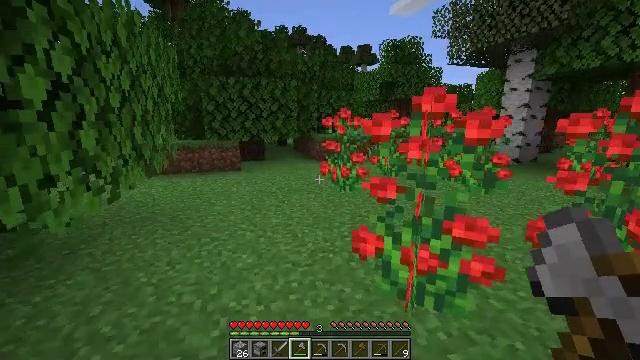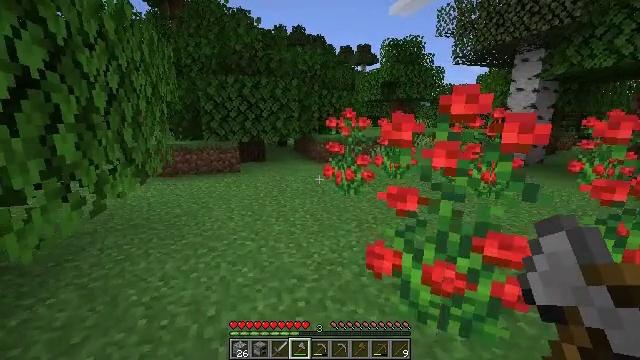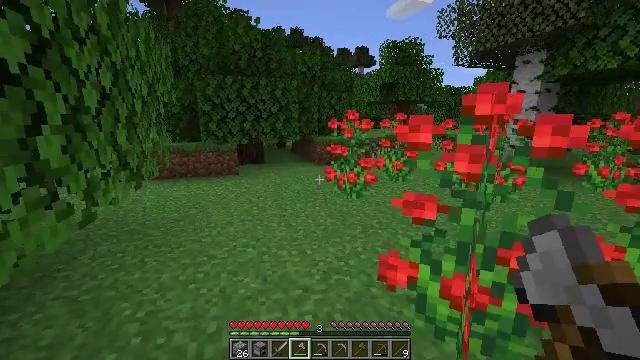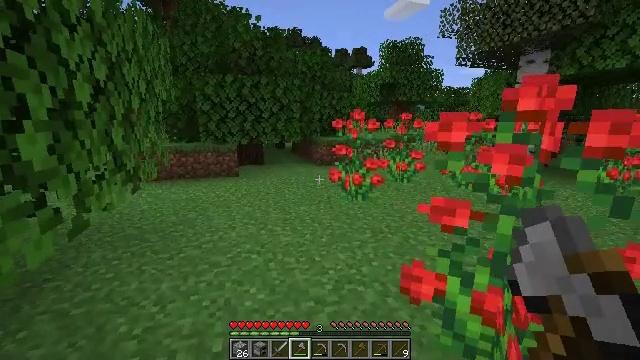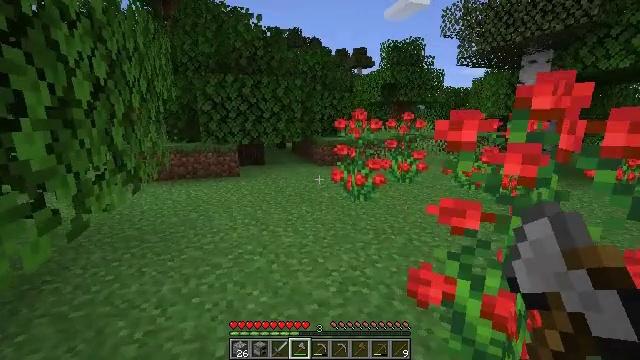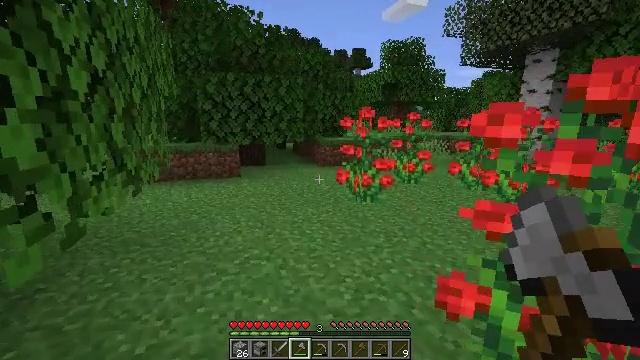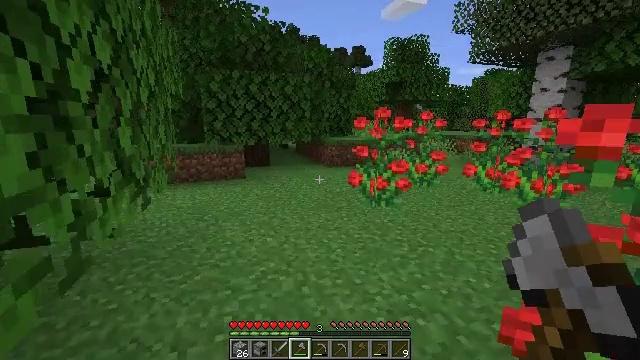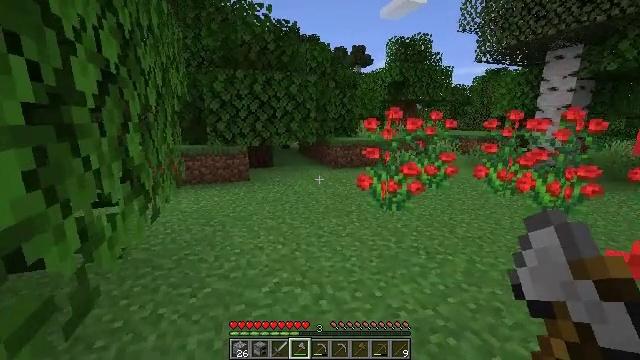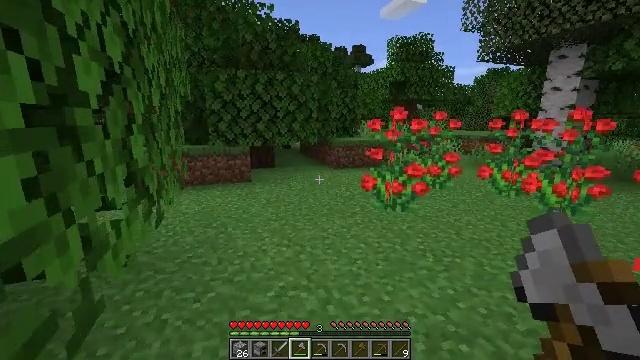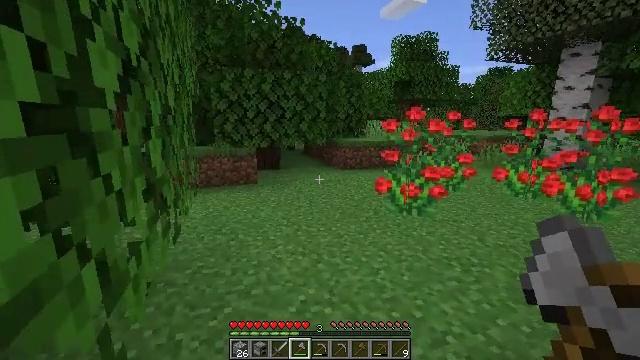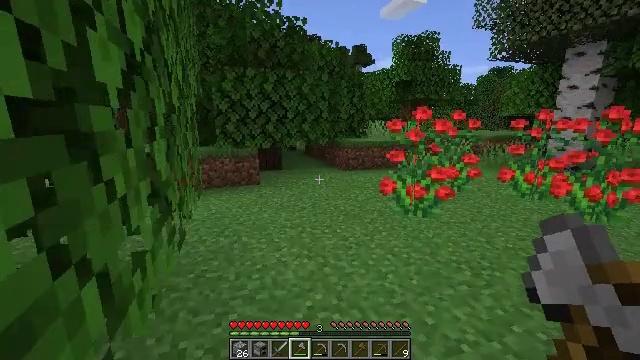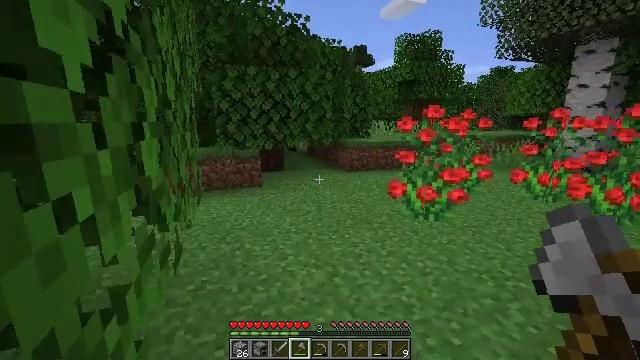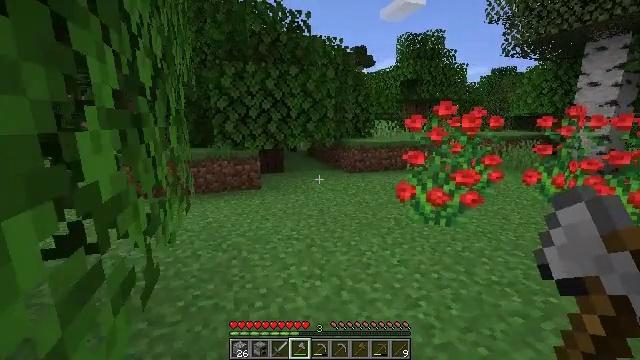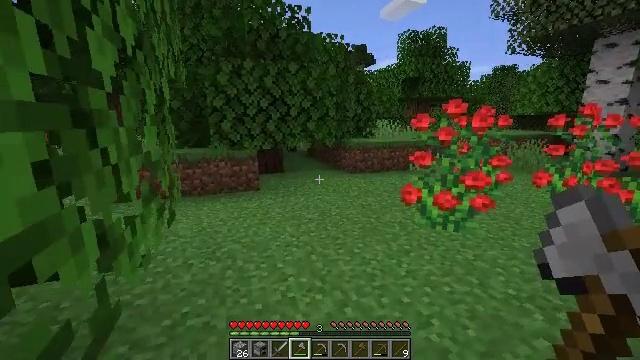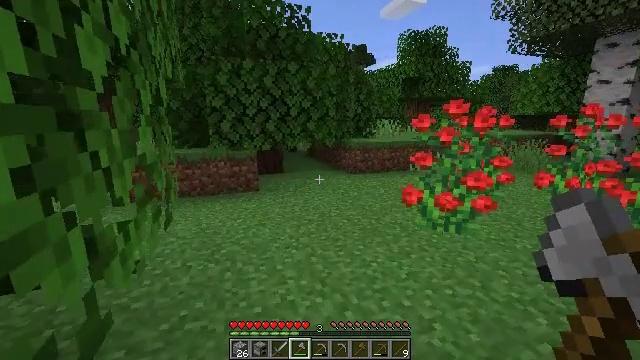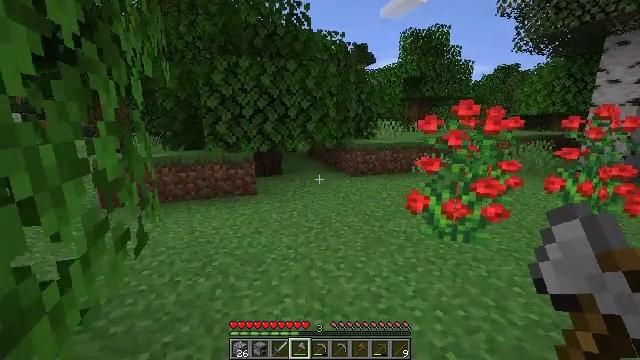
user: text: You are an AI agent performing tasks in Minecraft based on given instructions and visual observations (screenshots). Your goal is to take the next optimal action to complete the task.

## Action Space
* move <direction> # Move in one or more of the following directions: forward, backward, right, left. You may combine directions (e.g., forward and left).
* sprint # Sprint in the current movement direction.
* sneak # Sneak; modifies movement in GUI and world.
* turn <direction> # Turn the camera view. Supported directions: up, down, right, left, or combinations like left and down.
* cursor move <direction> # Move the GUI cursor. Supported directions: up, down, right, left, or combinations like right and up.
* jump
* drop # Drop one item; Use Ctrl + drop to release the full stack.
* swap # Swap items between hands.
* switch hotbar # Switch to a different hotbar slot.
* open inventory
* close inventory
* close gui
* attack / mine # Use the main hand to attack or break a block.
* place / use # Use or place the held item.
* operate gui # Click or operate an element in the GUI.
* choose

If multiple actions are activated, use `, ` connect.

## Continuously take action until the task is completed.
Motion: motion action
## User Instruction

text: Fish and kill the salmon.
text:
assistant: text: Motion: move forward and move left
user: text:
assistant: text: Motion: move forward and move left
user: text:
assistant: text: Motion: move forward and move left
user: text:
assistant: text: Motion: move forward and move left
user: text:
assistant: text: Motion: move forward and move left
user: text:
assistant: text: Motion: move forward and move left
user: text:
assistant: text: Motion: move forward and move left
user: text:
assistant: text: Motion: move forward and move left
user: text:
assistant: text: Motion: move forward and move left
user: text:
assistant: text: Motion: move forward and move left
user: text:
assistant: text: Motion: move forward
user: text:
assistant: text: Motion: move forward
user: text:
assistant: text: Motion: move forward
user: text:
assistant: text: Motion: move forward
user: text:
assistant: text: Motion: move forward
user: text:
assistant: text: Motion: move forward
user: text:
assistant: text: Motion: move forward, turn left
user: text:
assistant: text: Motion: move forward, turn left
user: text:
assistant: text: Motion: move forward, turn left
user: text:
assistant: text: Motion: move forward, turn left and up
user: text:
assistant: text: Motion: move forward, turn left and up
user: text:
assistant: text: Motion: move forward, turn left and up
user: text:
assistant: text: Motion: move forward and move right, turn left
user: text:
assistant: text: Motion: move forward and move right, turn left
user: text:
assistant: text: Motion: move forward and move right, turn left
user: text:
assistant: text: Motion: move forward and move right, turn left
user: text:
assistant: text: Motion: move forward and move right, turn left
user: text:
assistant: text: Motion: move forward
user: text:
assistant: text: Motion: move forward, turn left
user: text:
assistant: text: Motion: move forward